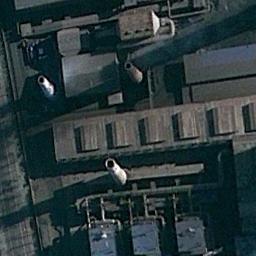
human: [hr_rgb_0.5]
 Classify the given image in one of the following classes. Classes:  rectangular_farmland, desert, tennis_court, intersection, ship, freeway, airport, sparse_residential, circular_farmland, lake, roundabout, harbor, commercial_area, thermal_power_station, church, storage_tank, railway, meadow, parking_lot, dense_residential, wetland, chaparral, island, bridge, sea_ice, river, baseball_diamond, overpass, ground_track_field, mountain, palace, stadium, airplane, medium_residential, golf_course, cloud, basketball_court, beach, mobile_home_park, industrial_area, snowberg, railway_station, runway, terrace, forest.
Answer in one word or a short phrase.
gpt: thermal_power_station